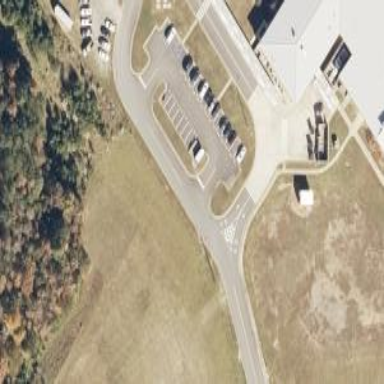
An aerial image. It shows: Parking space is available.